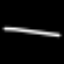
Label: line